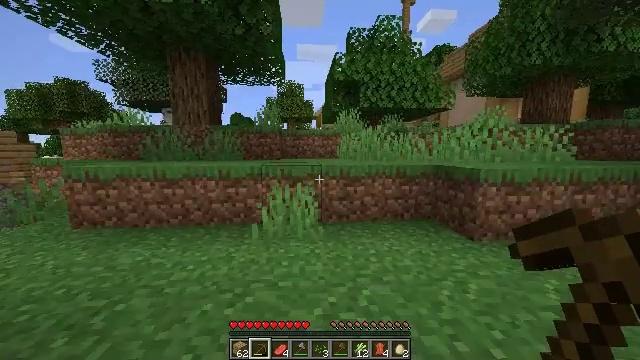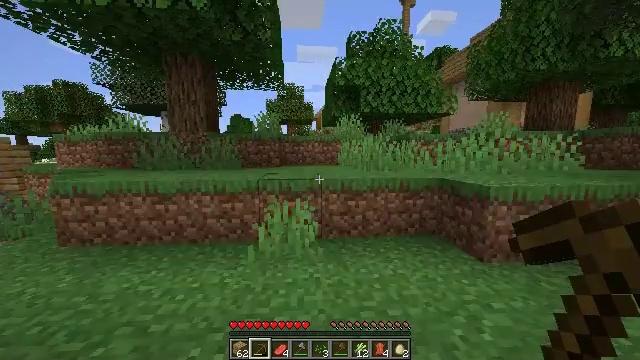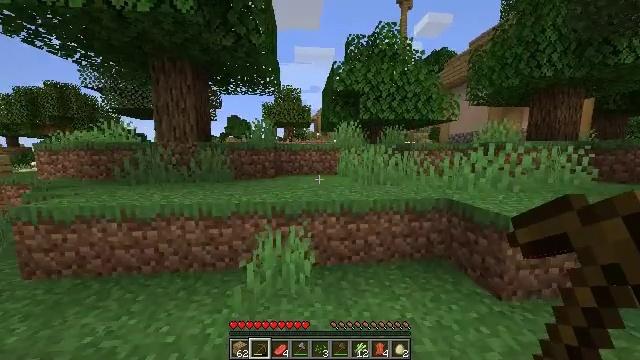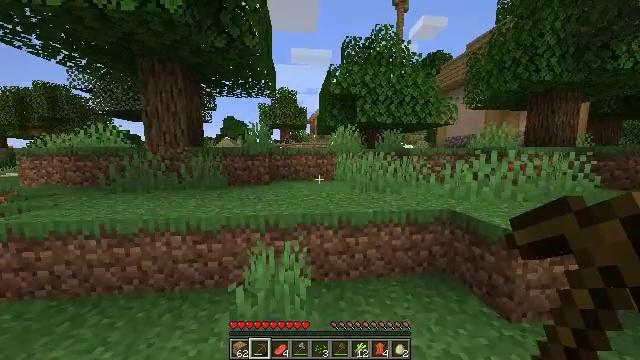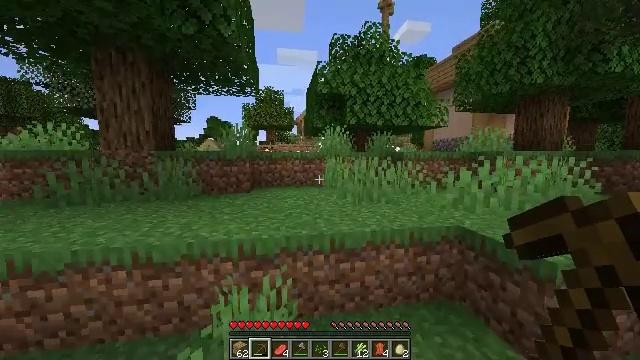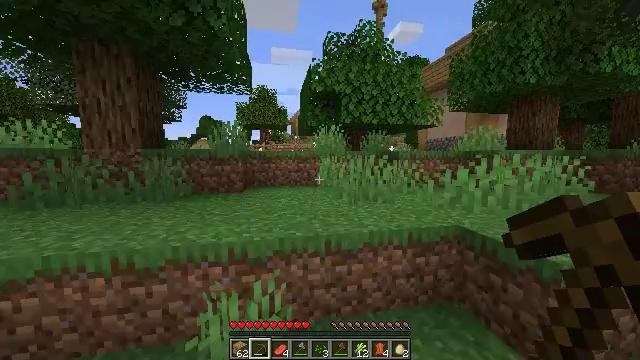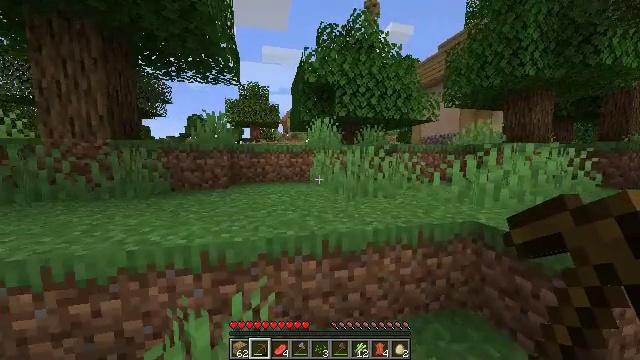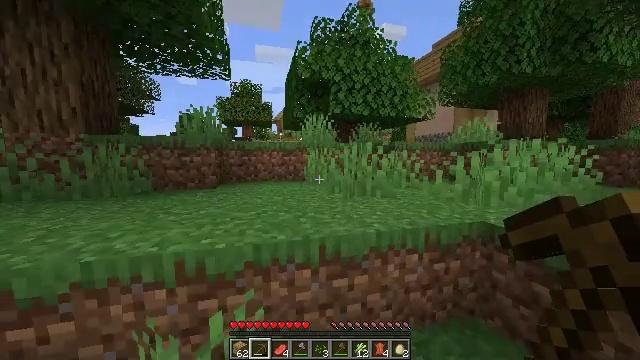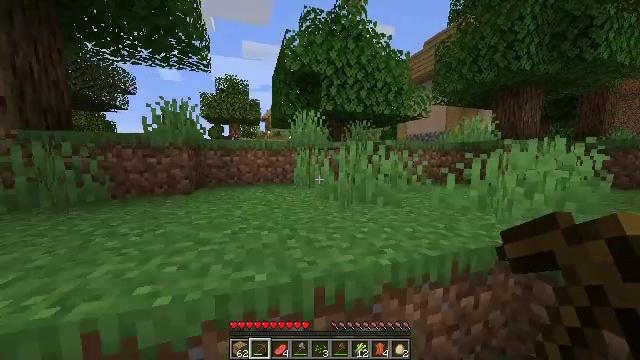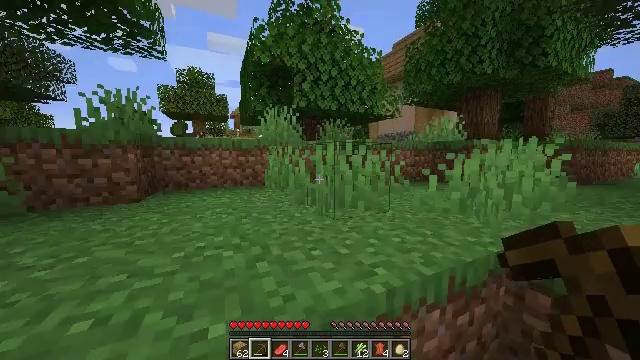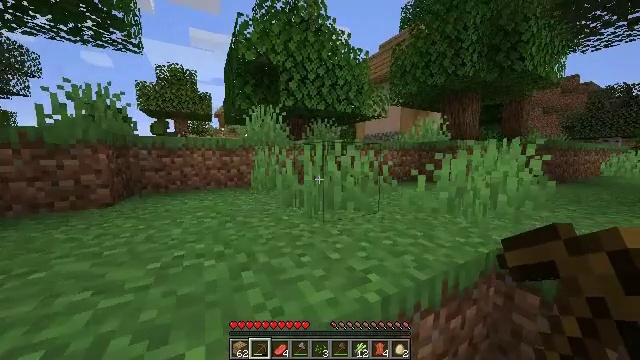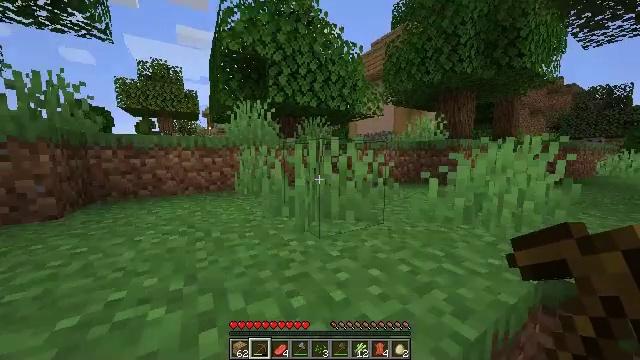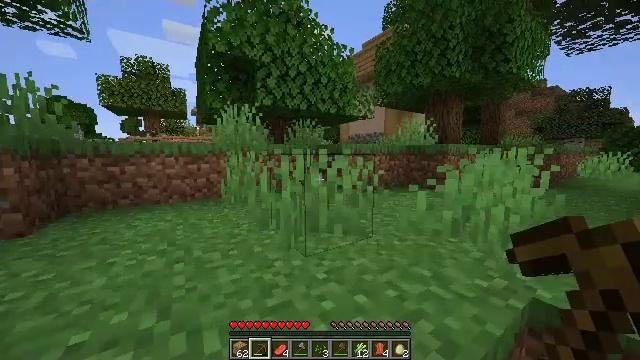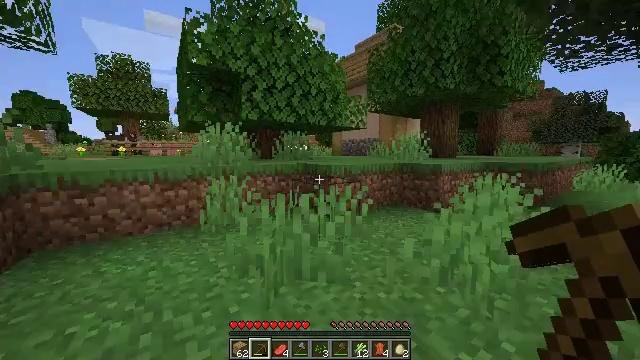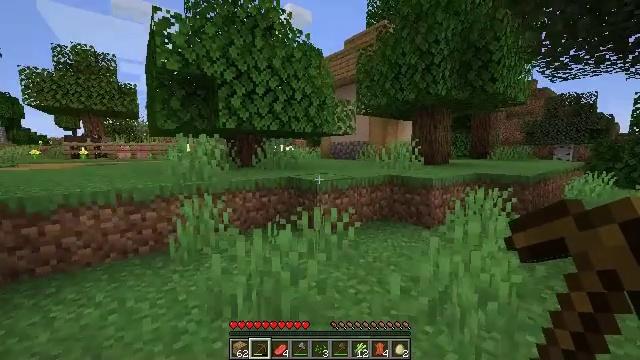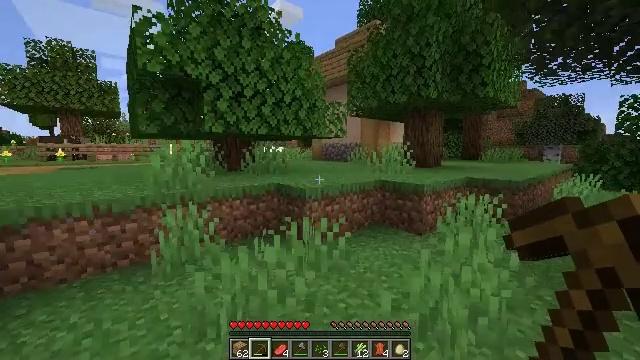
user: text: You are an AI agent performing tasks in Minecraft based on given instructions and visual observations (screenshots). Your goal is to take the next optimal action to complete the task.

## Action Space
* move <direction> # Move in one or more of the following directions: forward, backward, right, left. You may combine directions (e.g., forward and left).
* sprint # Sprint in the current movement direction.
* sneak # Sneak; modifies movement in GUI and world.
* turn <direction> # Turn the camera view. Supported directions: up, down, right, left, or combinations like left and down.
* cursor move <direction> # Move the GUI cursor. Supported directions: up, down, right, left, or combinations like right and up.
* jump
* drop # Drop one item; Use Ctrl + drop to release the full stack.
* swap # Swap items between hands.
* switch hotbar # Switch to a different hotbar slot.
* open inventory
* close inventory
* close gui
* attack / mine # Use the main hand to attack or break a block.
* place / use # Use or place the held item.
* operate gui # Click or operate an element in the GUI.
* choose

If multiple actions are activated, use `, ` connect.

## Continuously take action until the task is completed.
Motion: motion action
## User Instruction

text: Mine oak leaves.
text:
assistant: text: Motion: move forward, sprint, jump
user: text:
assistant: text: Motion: move forward, sprint, jump
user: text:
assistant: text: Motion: move forward, sprint
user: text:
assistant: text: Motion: move forward, sprint, turn right
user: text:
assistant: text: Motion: move forward, sprint, turn right
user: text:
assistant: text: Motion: move forward, sprint, turn right
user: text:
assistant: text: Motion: move forward, sprint, turn right
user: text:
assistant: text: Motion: move forward, sprint, turn right
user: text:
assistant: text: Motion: move forward, sprint, turn right
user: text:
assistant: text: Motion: move forward, sprint, turn right
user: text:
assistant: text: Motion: move forward, sprint, turn right
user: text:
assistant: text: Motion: move forward, sprint, turn right, jump
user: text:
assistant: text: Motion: move forward, sprint, turn right, jump
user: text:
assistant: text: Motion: move forward, sprint, turn right, jump
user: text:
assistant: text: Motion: move forward, sprint, turn right, jump
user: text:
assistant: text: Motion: move forward, sprint, turn right, jump
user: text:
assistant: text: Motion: move forward, sprint, turn right
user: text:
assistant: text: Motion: move forward, sprint, turn right
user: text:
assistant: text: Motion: move forward, sprint, turn right
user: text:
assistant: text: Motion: move forward, sprint, turn right
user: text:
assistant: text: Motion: move forward, sprint
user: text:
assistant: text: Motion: move forward, sprint
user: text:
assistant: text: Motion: move forward, sprint
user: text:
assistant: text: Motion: move forward, sprint
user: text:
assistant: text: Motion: move forward, sprint
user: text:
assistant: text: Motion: move forward, sprint
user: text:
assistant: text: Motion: move forward, sprint
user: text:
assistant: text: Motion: move forward, sprint, turn left
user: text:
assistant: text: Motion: move forward, sprint, turn left and down
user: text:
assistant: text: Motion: move forward, sprint, turn left